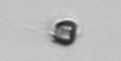
Label: Apedinella